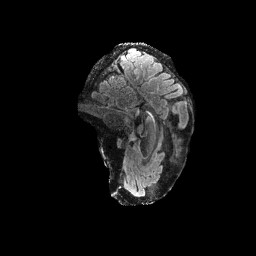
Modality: FLAIR
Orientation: sagittal
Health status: ill
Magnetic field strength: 3 T